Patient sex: M
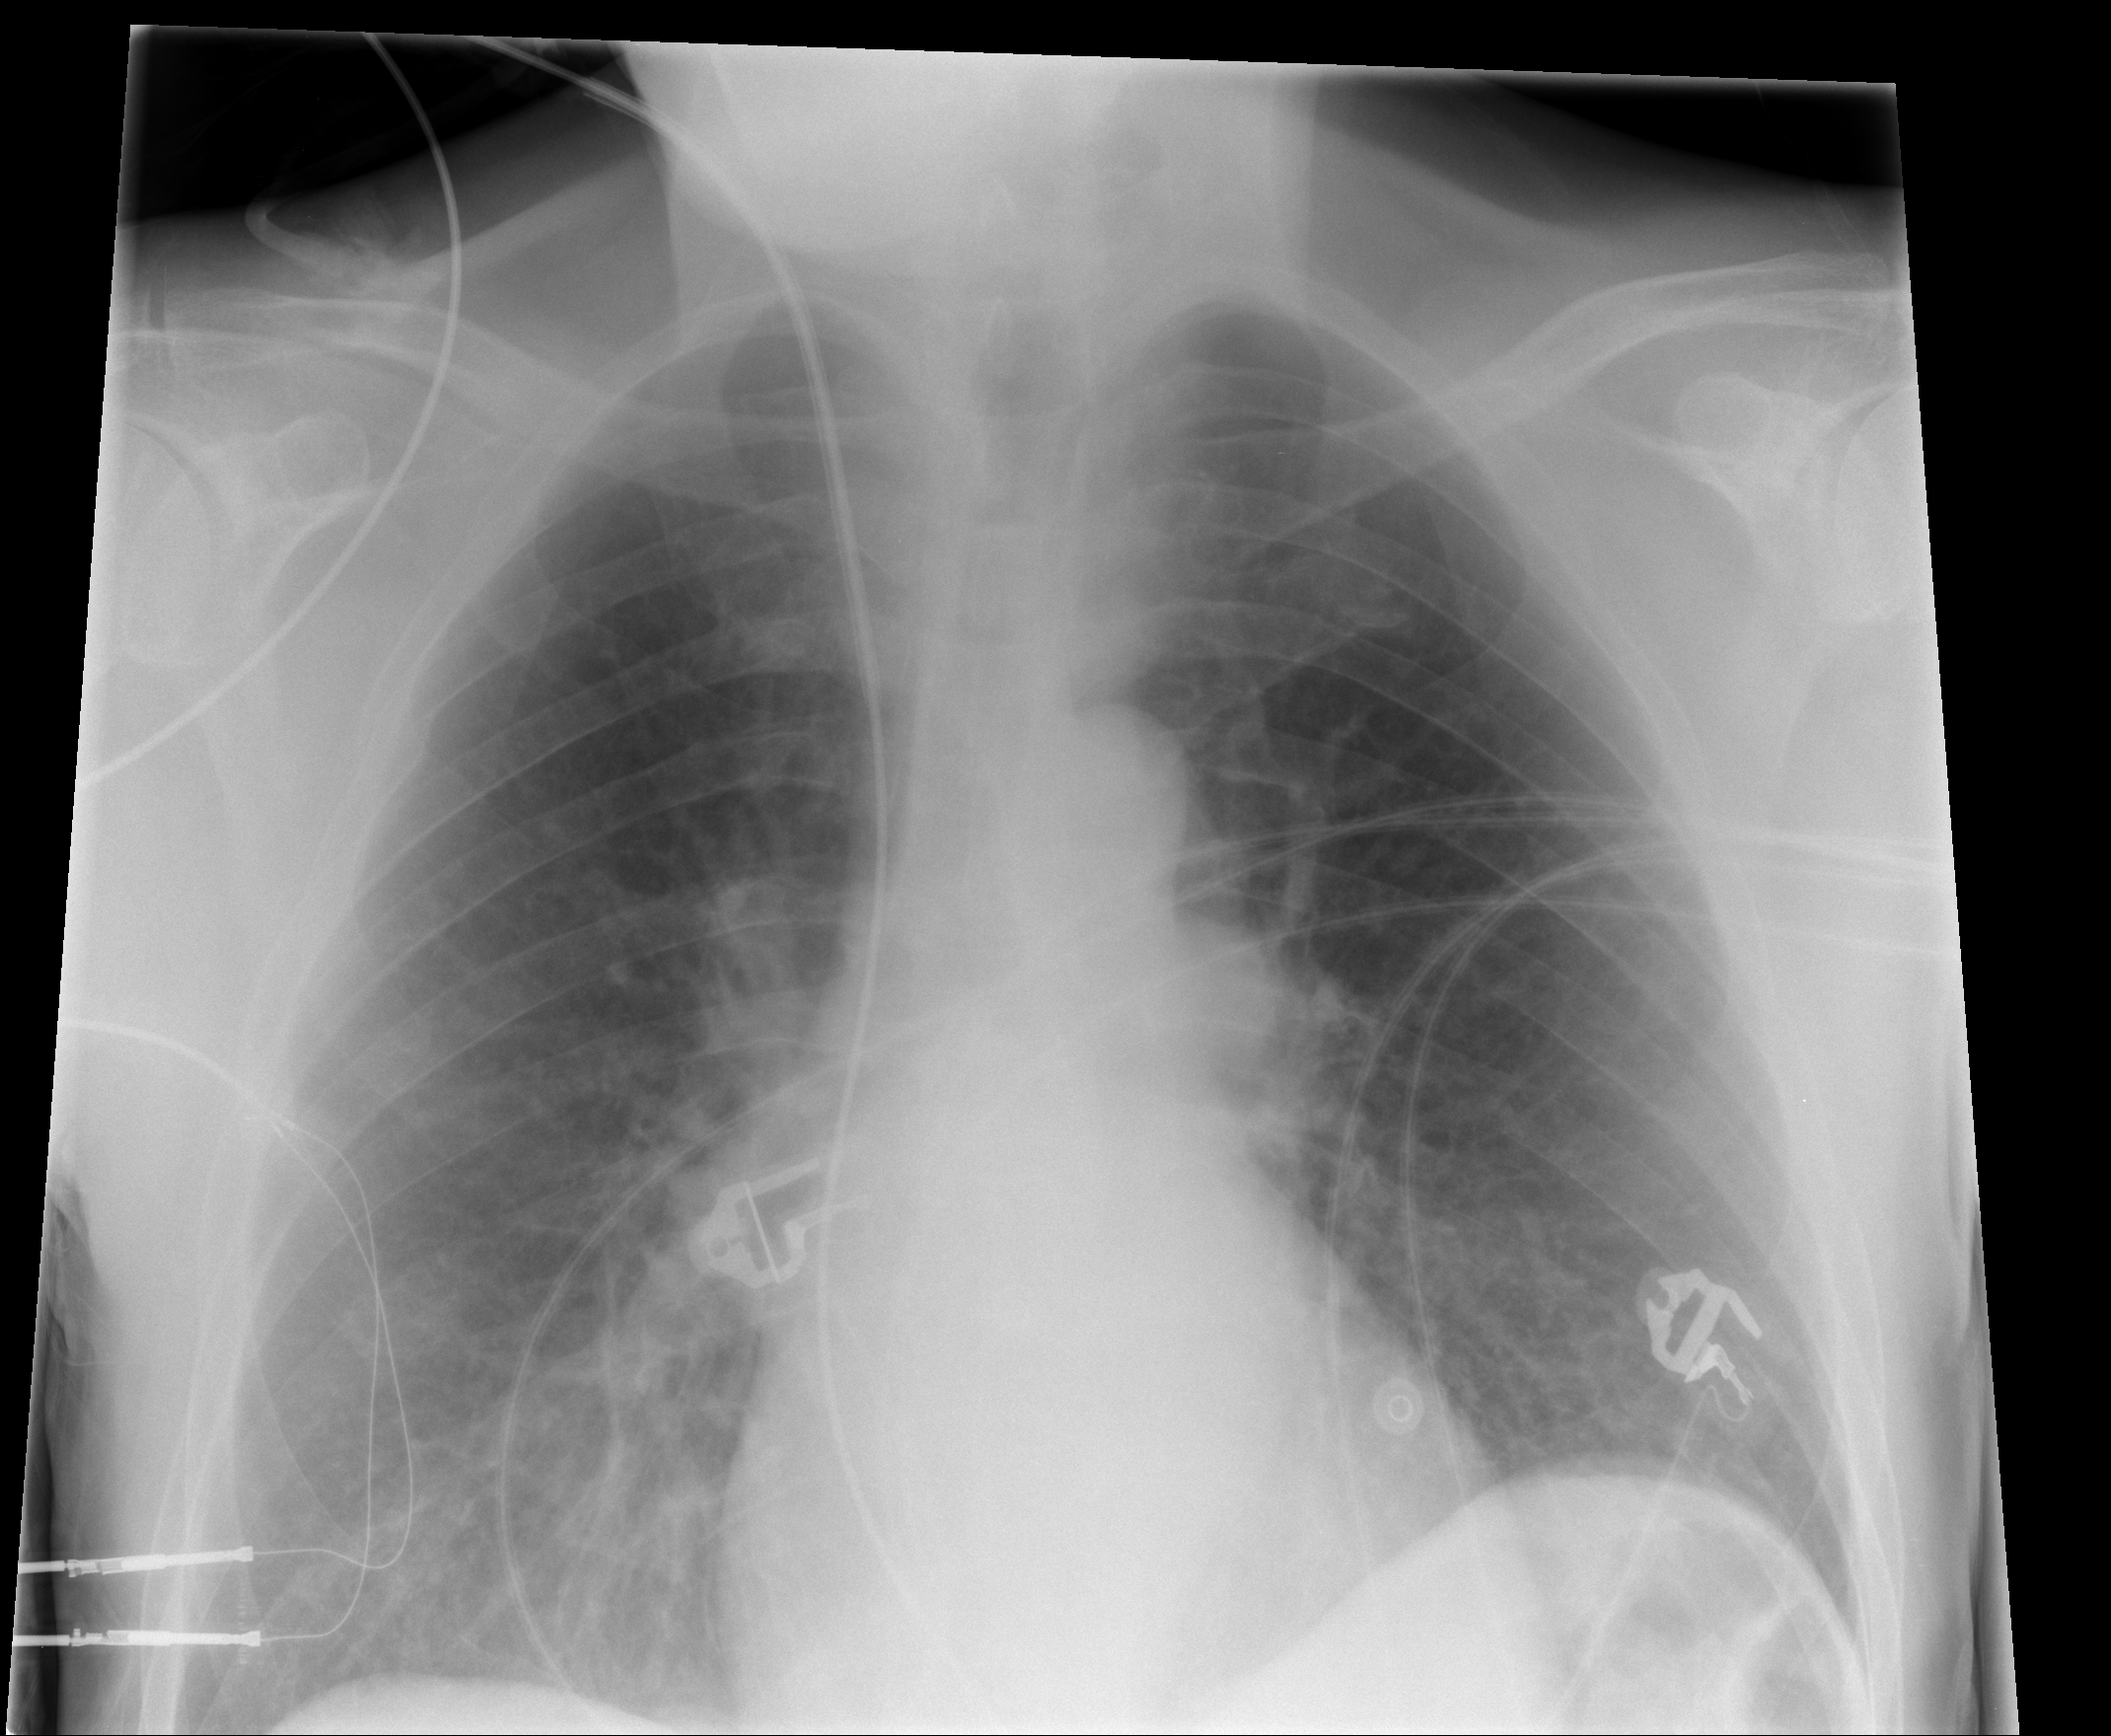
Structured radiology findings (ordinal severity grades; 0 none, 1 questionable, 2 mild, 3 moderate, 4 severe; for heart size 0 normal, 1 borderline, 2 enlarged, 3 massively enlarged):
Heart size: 0
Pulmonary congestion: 0
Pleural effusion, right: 0
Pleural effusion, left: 0
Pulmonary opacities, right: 0
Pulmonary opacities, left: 0
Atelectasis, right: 1
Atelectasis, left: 0